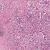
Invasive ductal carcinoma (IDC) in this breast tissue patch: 1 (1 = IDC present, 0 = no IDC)